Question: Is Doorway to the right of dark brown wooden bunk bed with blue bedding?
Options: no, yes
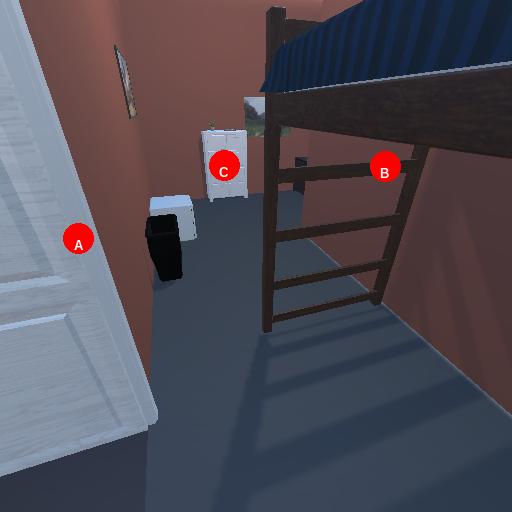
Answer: no